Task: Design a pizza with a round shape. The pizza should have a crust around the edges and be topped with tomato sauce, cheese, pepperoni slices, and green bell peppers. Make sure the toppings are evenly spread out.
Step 434:
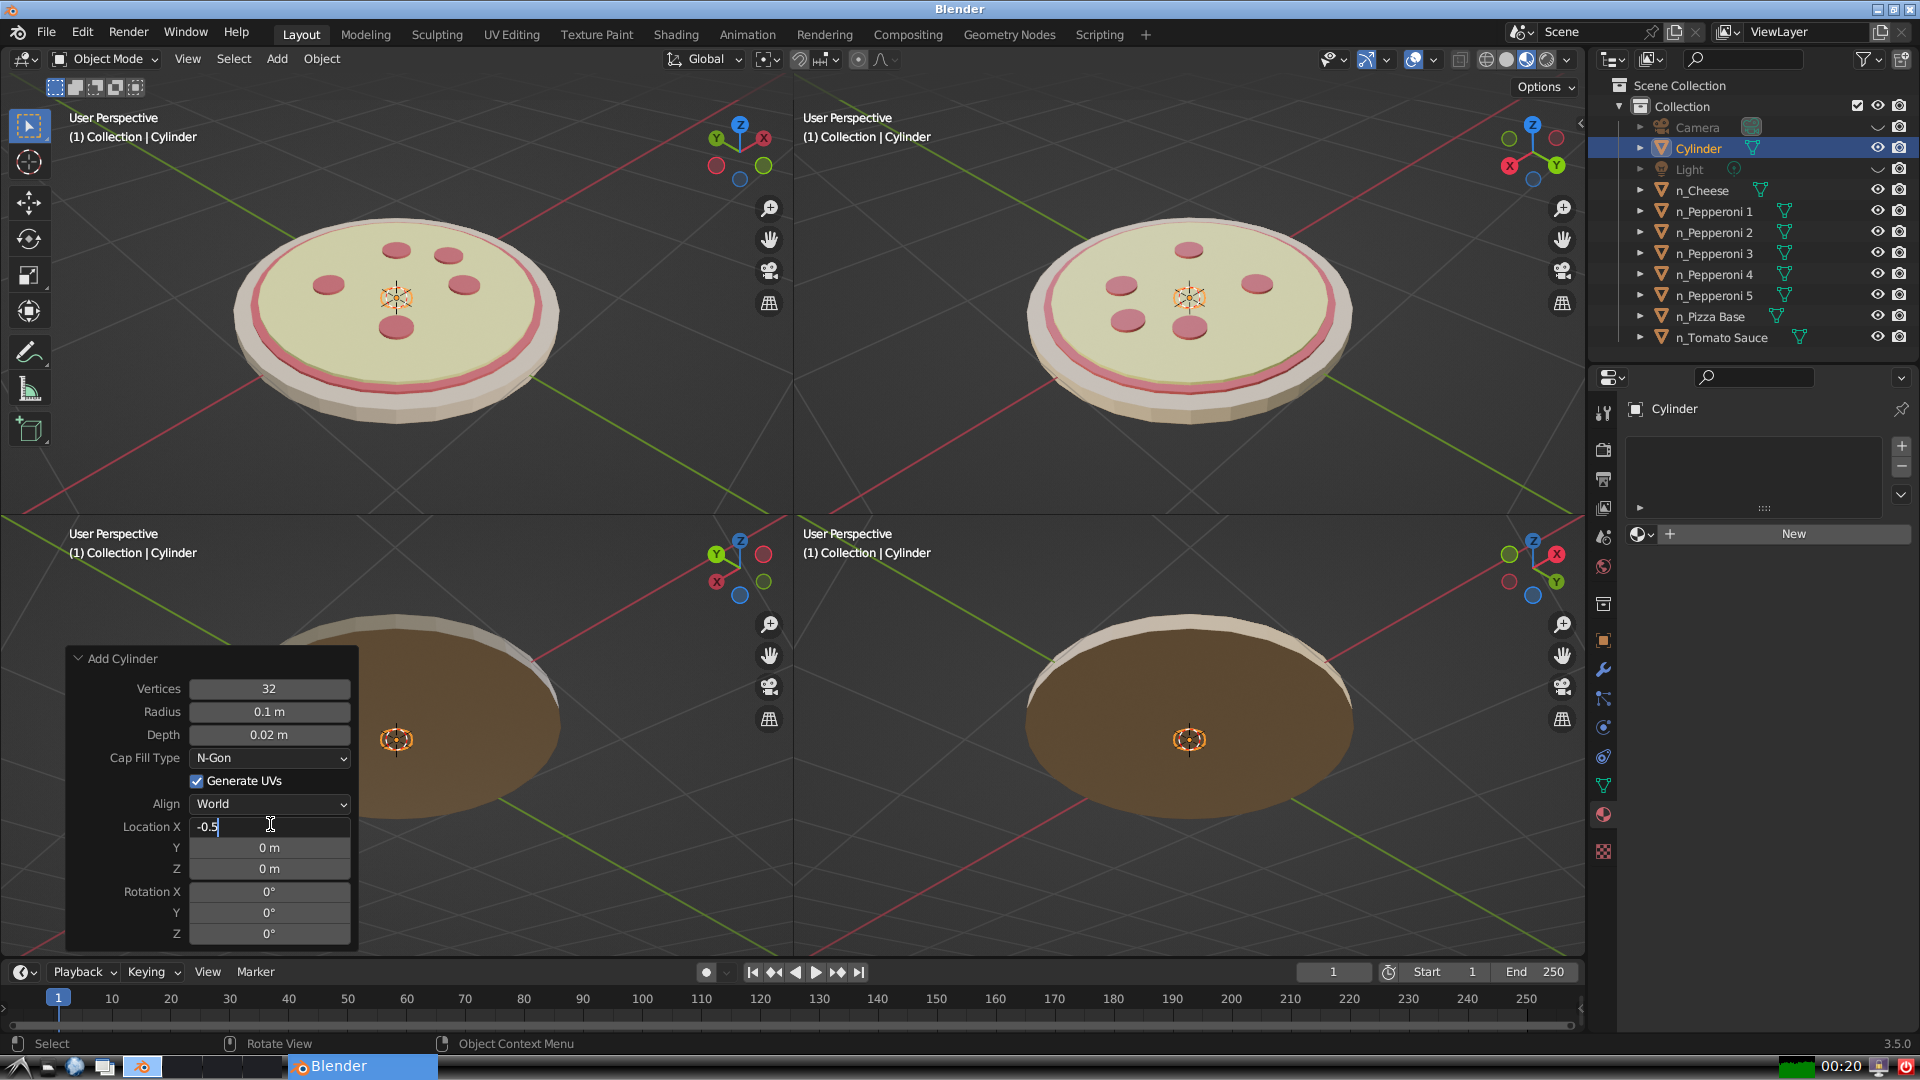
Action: {"key_press": ['Return']}